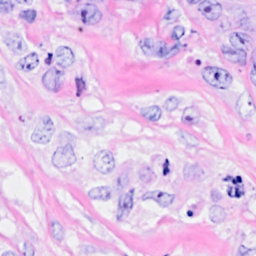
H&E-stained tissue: Breast